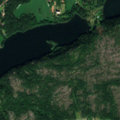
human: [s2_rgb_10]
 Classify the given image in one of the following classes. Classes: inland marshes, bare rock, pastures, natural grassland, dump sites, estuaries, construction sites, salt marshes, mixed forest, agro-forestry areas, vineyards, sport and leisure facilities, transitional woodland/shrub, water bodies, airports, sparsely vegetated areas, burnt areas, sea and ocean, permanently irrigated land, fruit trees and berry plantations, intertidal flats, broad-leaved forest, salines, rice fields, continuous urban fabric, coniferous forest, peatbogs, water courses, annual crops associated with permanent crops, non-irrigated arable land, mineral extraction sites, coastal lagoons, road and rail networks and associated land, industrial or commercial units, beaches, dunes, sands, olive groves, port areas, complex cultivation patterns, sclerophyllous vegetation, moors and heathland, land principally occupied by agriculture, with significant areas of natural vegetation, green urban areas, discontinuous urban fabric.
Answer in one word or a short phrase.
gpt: land principally occupied by agriculture, with significant areas of natural vegetation, mixed forest, transitional woodland/shrub, sea and ocean